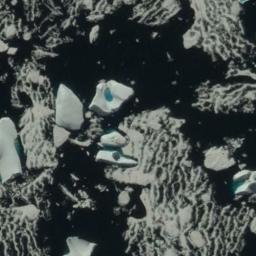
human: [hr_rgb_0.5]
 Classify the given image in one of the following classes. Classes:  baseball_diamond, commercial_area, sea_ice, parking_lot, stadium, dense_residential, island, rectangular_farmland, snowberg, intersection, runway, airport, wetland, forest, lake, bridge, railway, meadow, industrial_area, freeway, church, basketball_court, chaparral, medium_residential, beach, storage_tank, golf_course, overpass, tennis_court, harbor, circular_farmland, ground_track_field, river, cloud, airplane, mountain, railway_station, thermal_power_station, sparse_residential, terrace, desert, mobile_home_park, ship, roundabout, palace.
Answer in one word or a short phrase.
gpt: sea_ice